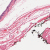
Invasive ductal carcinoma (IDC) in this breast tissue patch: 0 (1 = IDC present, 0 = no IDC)